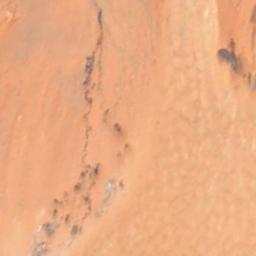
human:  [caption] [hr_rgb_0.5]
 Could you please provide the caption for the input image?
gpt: There are yellow desert with lines of bare land .

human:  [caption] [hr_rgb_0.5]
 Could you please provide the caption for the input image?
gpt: This is a yellow desert with brown gullys .

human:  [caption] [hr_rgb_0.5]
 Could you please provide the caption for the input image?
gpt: The desert has yellow sand and some decayed rocks and the desert terrain is flat .

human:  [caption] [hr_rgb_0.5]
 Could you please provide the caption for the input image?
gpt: The color of this desert is taupe .

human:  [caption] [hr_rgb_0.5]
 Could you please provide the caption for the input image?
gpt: An orange desert with some black rocks .